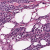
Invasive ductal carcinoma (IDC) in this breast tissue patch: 1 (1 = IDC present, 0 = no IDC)